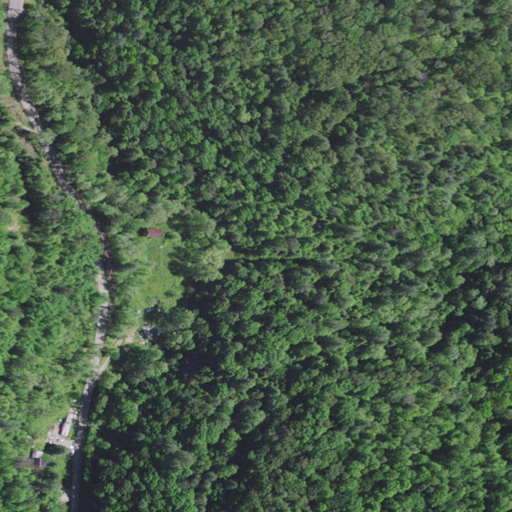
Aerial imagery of valley in Kentucky named Bear Hollow containing mixed forest, deciduous forest, open development, and low intensity development